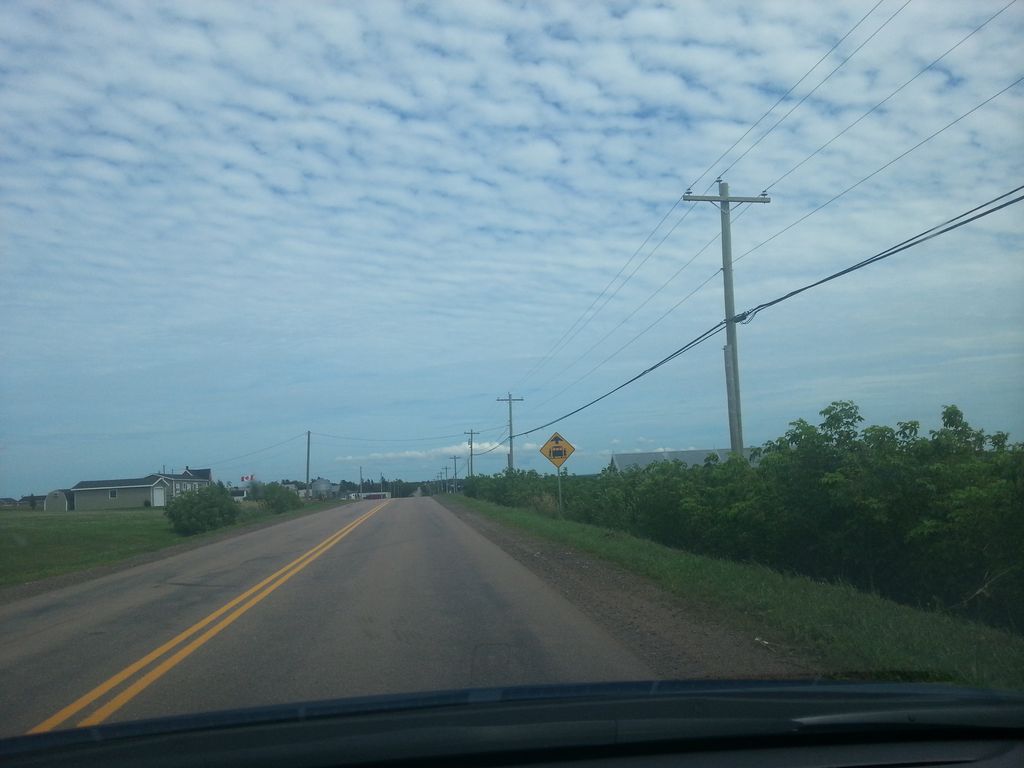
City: charlottetown